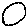
Label: circle